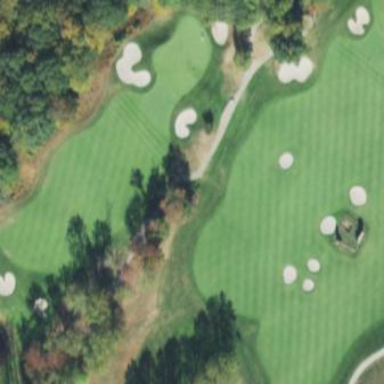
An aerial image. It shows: Rough golf area with grass surface.